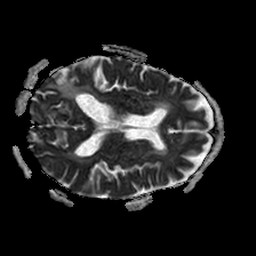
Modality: ADC
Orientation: axial
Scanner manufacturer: philips
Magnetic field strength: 1.5 T
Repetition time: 3.412 s
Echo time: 0.06922 s